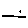
Label: line